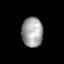
Tissue: lung
Cell type: Epithelial cells
Senescence score: 0.2213
Nuclear area (px): 620
Mean DAPI intensity: 160.708